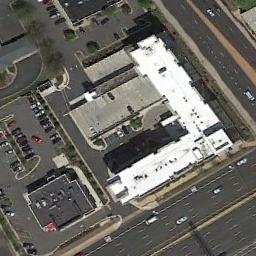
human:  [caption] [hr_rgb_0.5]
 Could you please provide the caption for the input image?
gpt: A commercial area with some buildings is surrounded by roads and some parking lots are next to the commercial area .

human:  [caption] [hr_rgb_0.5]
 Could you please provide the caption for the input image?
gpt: There is a building and several roads with many cars in a commercial area  There are many cars in the open space beside the road .

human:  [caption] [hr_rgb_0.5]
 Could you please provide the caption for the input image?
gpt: There is a parking lot next to the building .

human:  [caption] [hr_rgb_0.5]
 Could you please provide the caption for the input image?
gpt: The commercial area is near a parking lot .

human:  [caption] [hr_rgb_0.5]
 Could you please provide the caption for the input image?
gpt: A white building at the corner in commercial area .